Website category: university
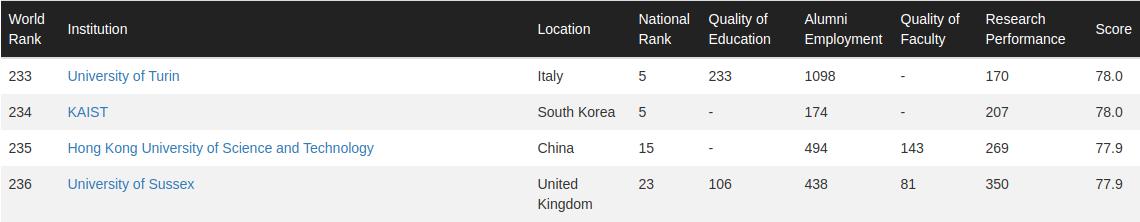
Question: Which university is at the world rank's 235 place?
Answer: Hong Kong University of Science and Technology

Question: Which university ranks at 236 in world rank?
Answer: University of Sussex

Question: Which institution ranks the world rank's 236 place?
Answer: University of Sussex

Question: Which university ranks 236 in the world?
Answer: University of Sussex

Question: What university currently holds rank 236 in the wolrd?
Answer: University of Sussex

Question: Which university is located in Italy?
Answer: University of Turin

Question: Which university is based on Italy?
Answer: University of Turin

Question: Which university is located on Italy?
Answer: University of Turin

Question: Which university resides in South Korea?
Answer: KAIST

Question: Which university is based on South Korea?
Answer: KAIST

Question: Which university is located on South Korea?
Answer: KAIST

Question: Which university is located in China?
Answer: Hong Kong University of Science and Technology

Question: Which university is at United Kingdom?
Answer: University of Sussex

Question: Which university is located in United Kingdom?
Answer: University of Sussex

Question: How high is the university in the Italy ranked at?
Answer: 233

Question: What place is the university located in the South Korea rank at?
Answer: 234

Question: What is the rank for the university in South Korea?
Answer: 234

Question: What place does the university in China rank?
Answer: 235

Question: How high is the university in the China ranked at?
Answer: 235

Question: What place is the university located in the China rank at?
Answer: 235

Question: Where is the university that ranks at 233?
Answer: Italy

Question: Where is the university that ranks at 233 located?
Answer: Italy

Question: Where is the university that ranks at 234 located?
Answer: South Korea

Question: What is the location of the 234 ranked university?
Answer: South Korea

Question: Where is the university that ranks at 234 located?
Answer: South Korea

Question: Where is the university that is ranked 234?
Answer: South Korea

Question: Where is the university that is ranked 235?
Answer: China

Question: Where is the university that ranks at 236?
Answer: United Kingdom

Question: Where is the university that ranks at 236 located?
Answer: United Kingdom

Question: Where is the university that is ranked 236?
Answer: United Kingdom